Question: I am having a problem of setting the data of a (persistent/cross browser session) cookie correctly inside a Servlet and the reading it in a Filter.
the code of the Servlet (running at log-in time) is:
'''
String encodedValue = new String(Base64
.encodeBase64(req.getParameter("account").getBytes()));
Cookie cookie = new Cookie("projectAuthenticationCookie", encodedValue );
cookie.setMaxAge(24*60*60);
cookie.setPath("/");
res.addCookie(cookie);
'''
This will get the cookie inside the response, but the when I read it within my filter with the following code:
'''
Cookie authenticationCookie = null;
Cookie[] cookies = ((HttpServletRequest) request).getCookies();
for (Cookie cookie : cookies){
if ("projectAuthenticationCookie".equals(cookie.getName())) {
authenticationCookie = cookie;
}
}
'''
I only get the value I set right, all other fields are either null, empty or different. Max age for example always returns -1 and thus the cookie will never persist.

I tried setting the expires-header with:
'''
res.setDateHeader("Expires", System.currentTimeMillis() + 24*60*60*1000);
'''
as I read that without a valid expires-header the session will timeout anyway (correct me if I am wrong), but that didn't help either...
One issue I am thinking of is that I am running on localhost (tried setting cookie.setDomain("localhost") but also no luck). My web server/serclet container is Jetty 7 but I do not think that this is relevant...
Any hints?
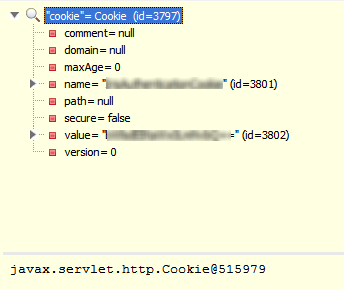
Answer: The fields other than name and value are not populated (and thus not meaningful) on cookies you get from a request.
These fields are intended to inform the browser about the max age; path, etc. of the cookie, but the browser doesn't send back this information to the server. The only time where it's important to have the correct max age, path, etc. is when you create a cookie and add it to the response. Use your browser to check if it stores the correct information instead of trying to find it at server-side.